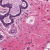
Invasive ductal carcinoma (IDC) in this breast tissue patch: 0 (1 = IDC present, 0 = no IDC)